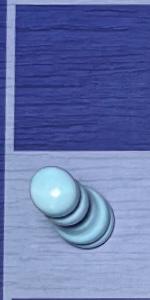
Label: Pawn_White